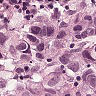
Metastatic tissue present: yes